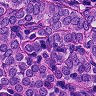
Metastatic tissue present: yes